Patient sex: M
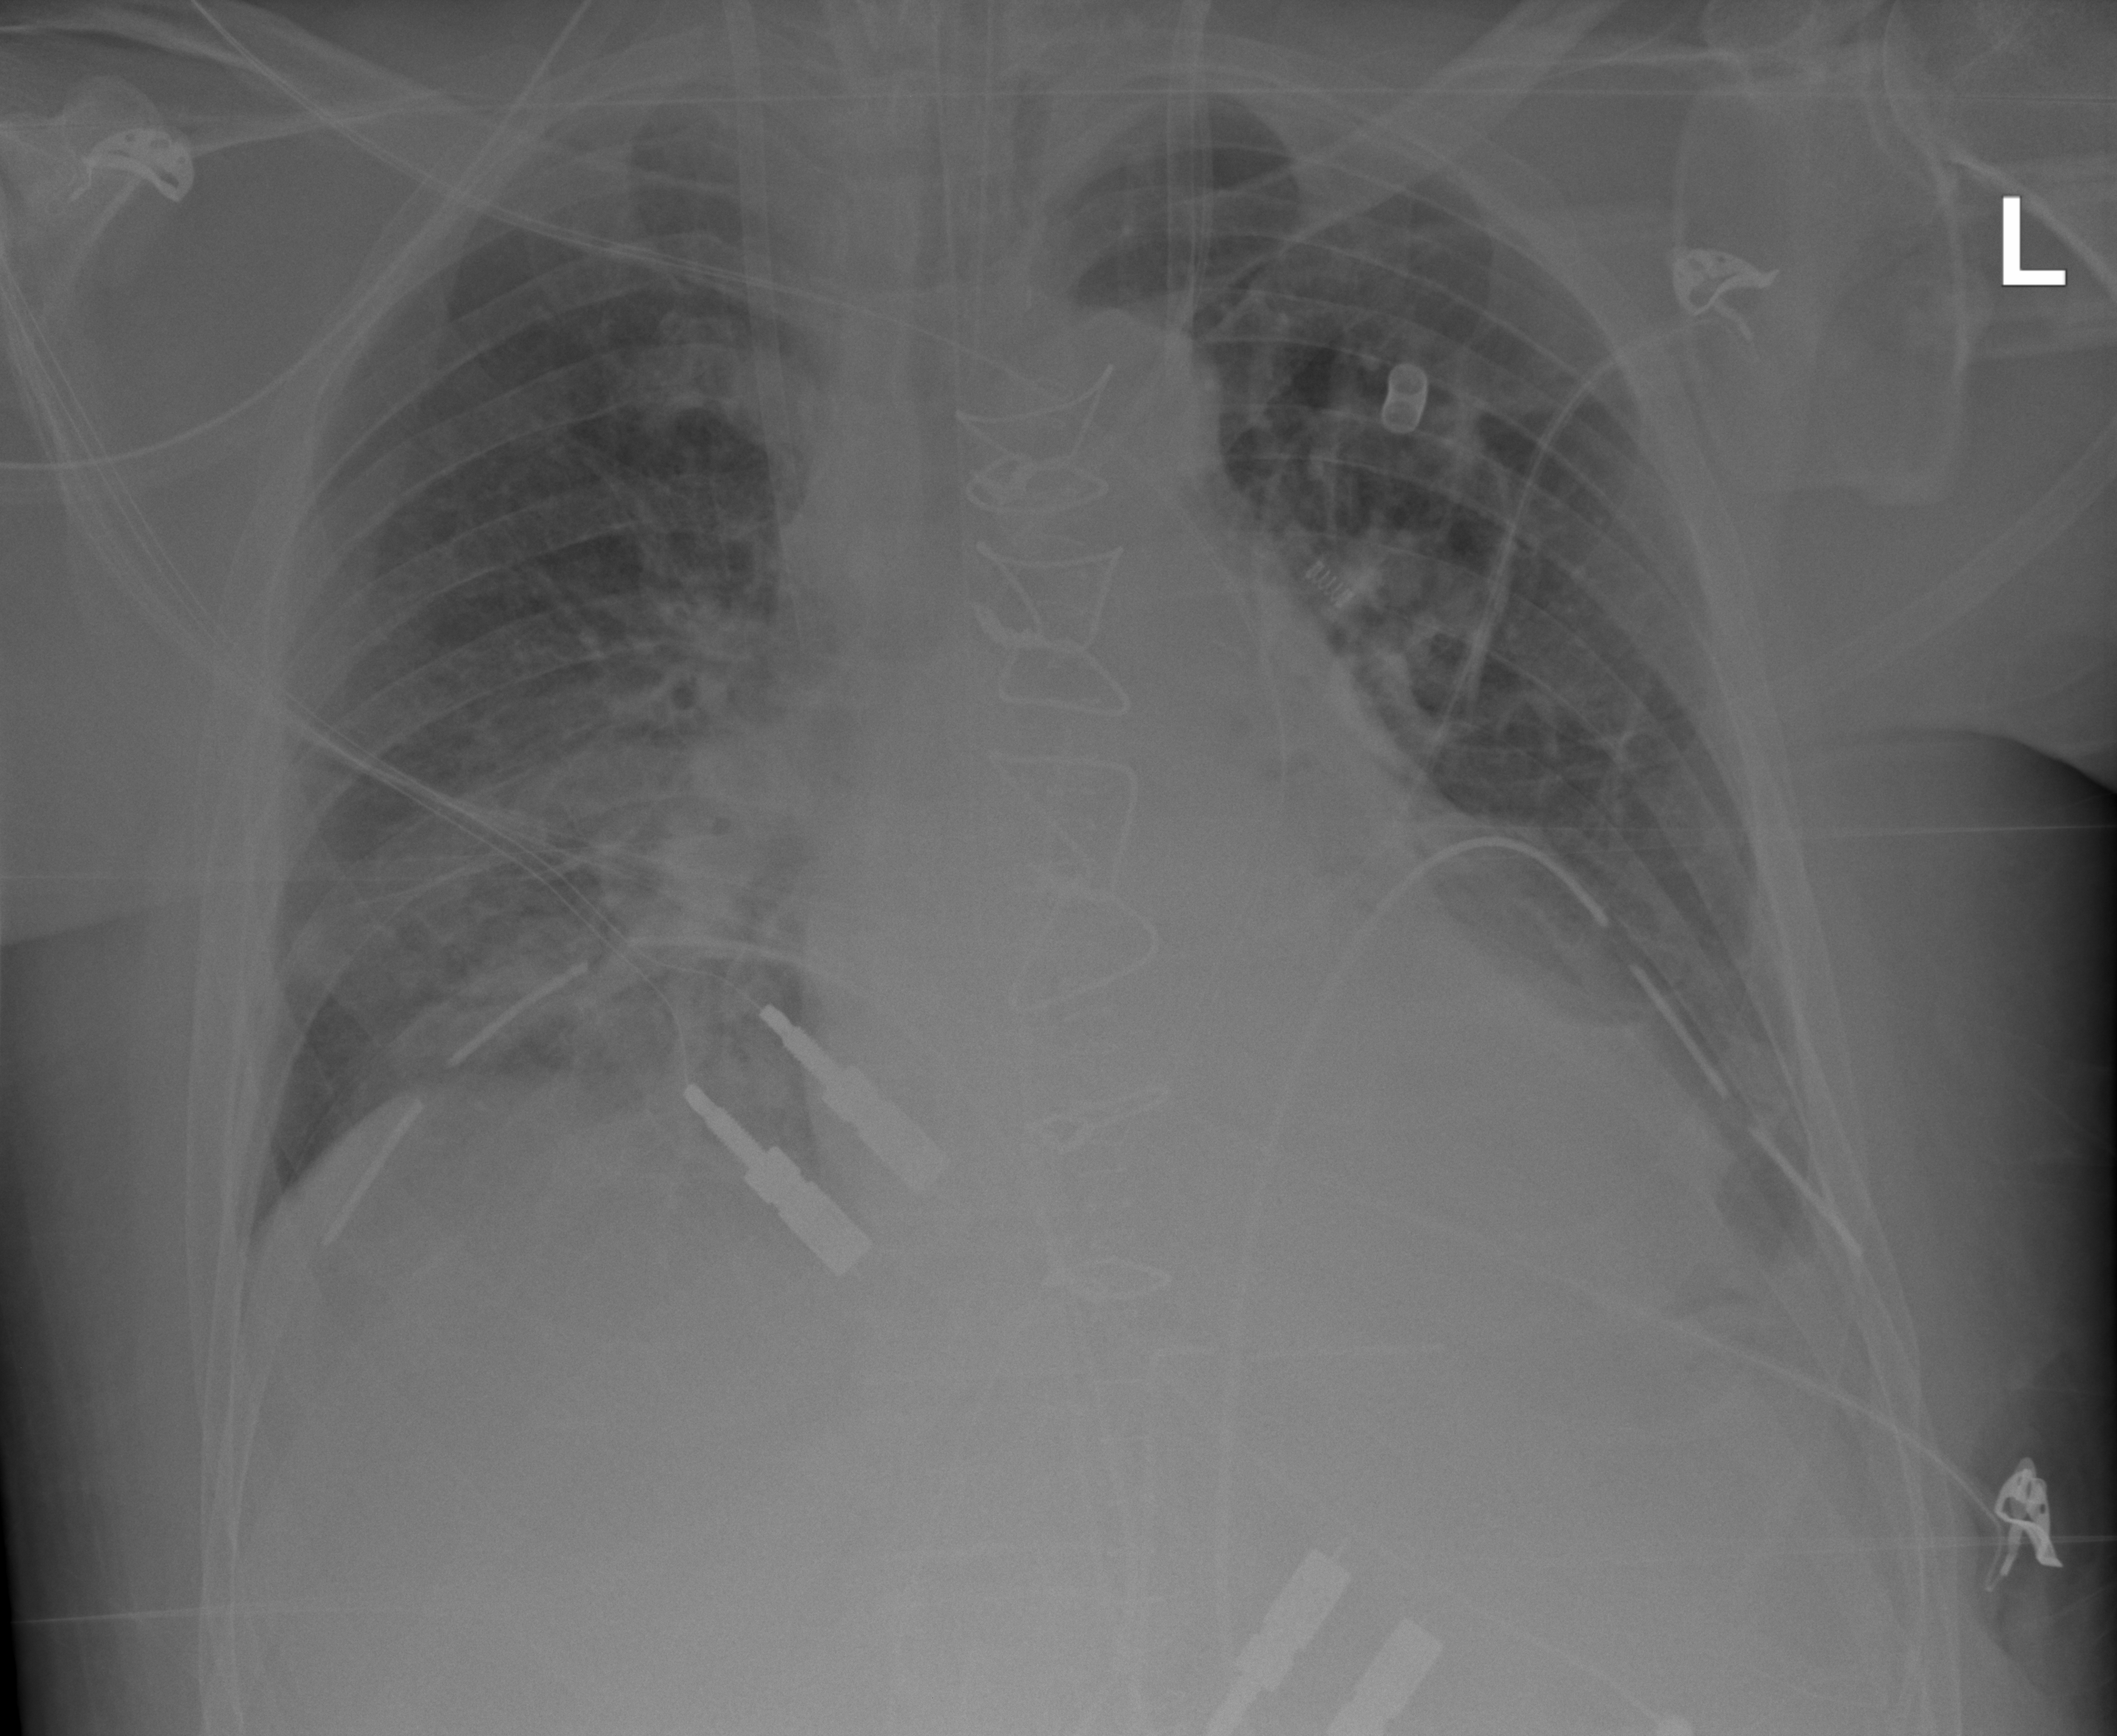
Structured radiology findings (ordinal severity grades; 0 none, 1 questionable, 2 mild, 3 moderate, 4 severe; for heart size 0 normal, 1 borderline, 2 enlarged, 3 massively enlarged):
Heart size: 2
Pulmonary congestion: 2
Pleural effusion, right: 2
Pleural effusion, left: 2
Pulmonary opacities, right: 2
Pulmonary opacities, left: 2
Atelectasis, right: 2
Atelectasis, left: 2